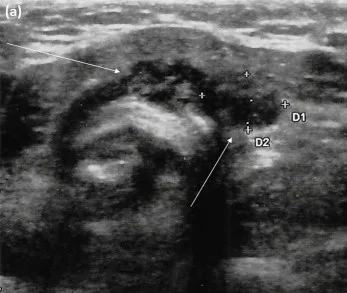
Neck ultrasonography performed at 12-month follow-up visit after thyroidectomy. (a) Transversal scan shows two adjacent left paratracheal lesions (arrows).
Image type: radiology (ultrasound)